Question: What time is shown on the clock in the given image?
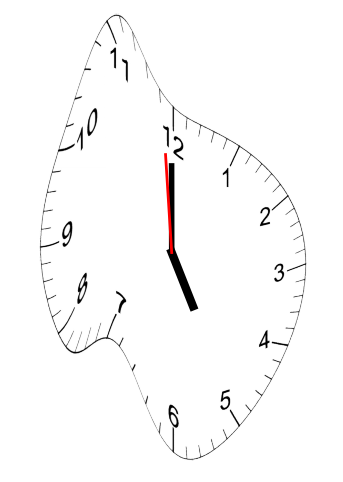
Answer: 04:59:59